Field crop: tomato
Growth stage: 1
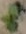
Species: solanum